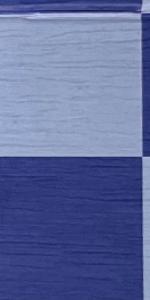
Label: Empty